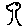
Label: tree